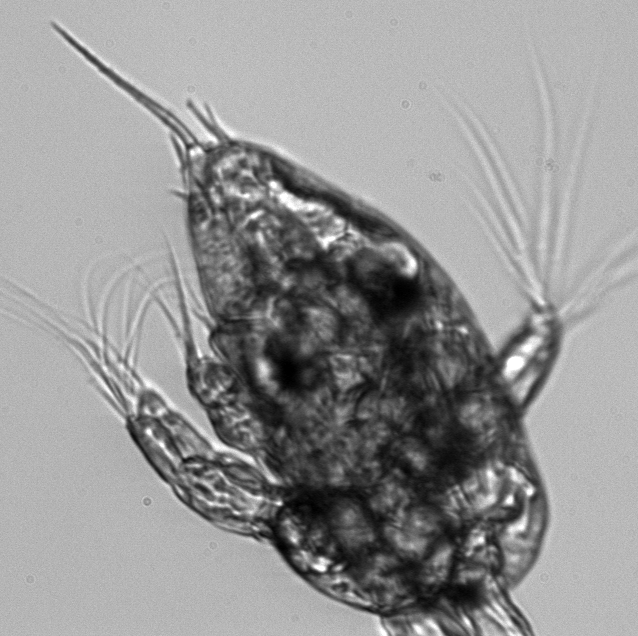
Label: Copepod_nauplii